Field crop: maize
Growth stage: 2
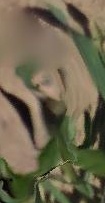
Species: maize